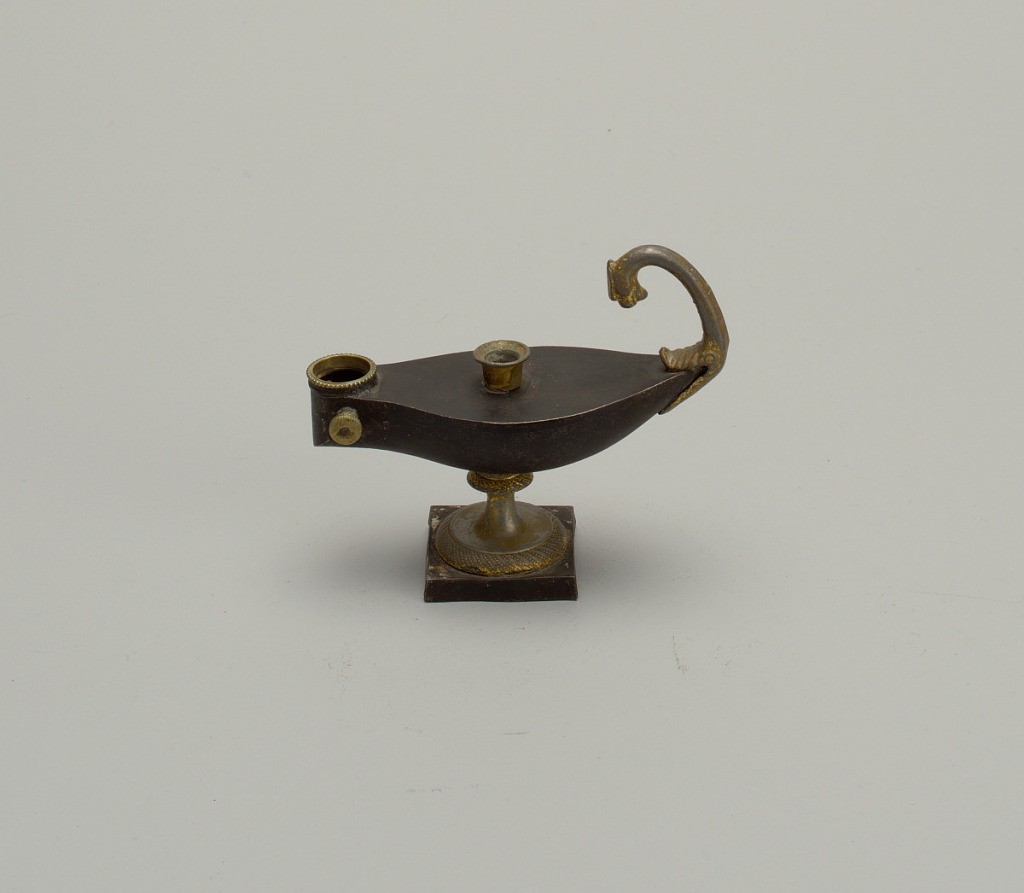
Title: Lamp
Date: ca. 1815
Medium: Enameled tôle
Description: In shape of a boat, in antique manner, mounted on circular gilded foot with square black base; gilded handle, curved and terminating in animal's head.